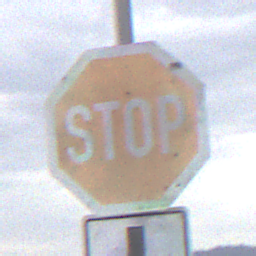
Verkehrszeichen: Stop
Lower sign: VerlaufVorfahrtsstrasse2
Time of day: Midday
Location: Outdoor (Suburban)
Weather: Overcast
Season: NotSpecified
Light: Natural